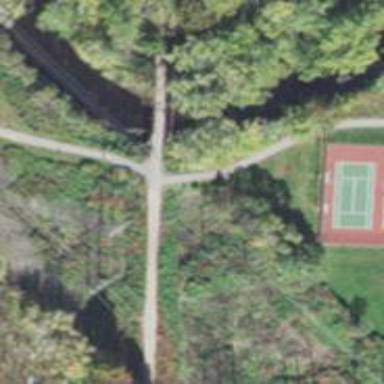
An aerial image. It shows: Abandoned railway crossing over cycleway bridge.